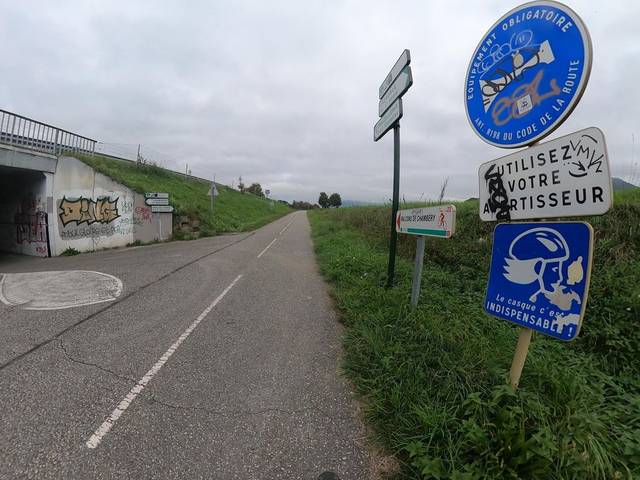
Region: France
Coordinates: 45.537, 5.969